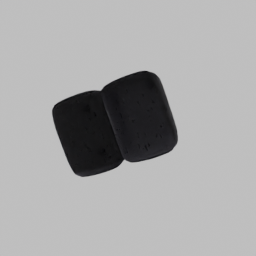
Label: furniture